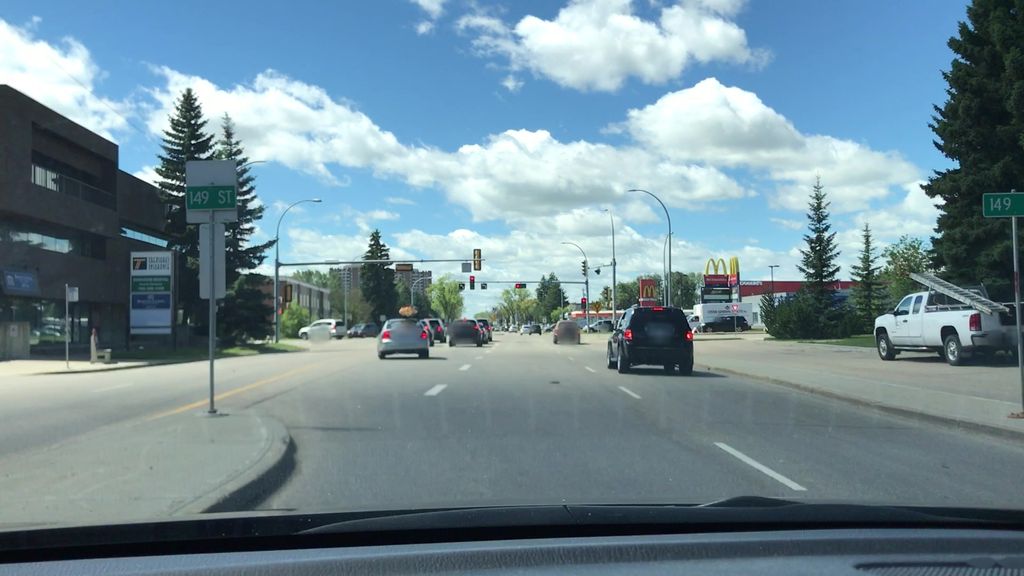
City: edmonton